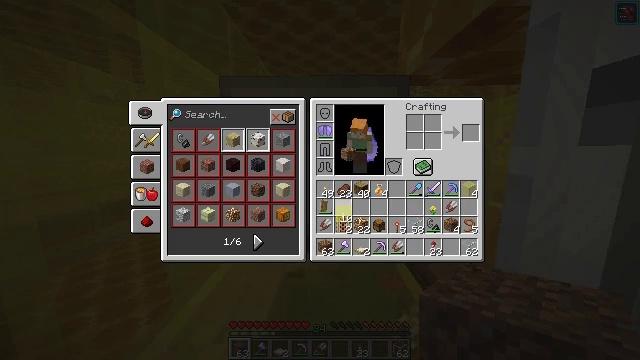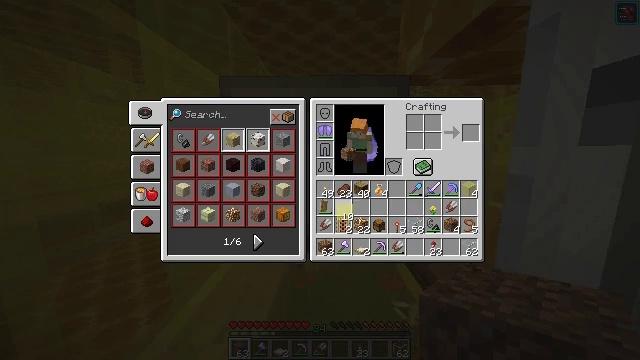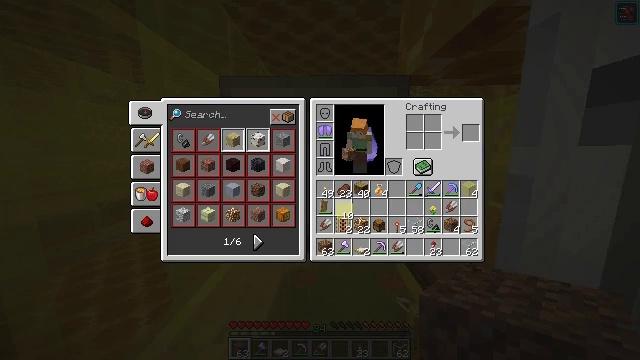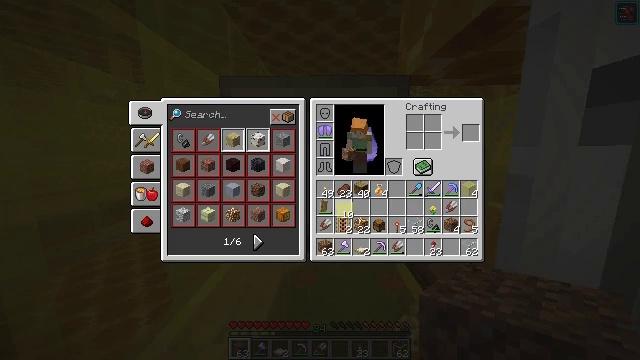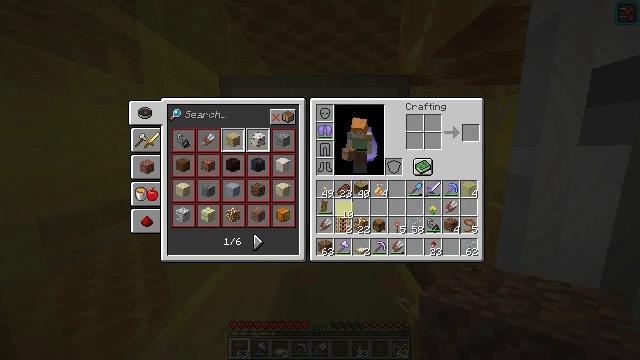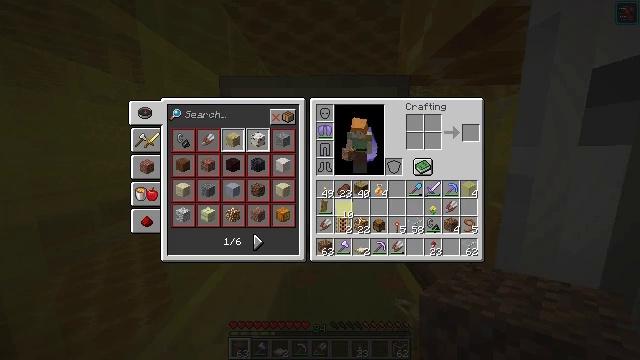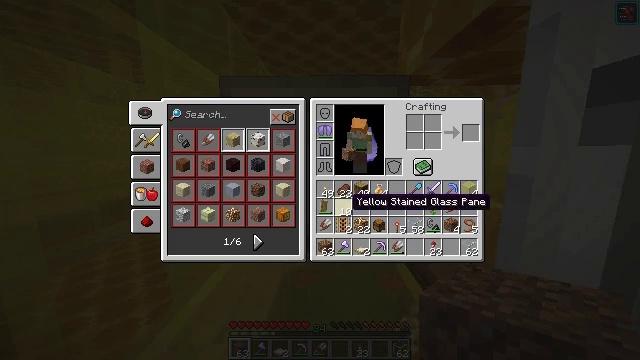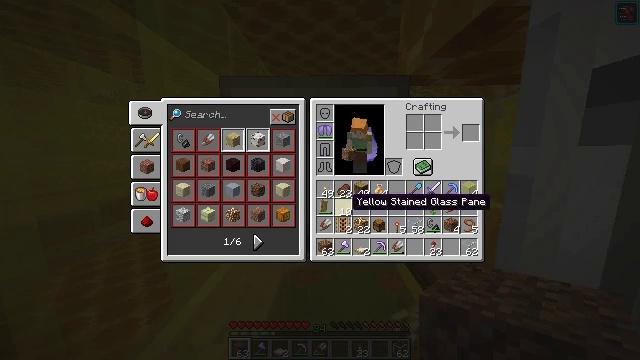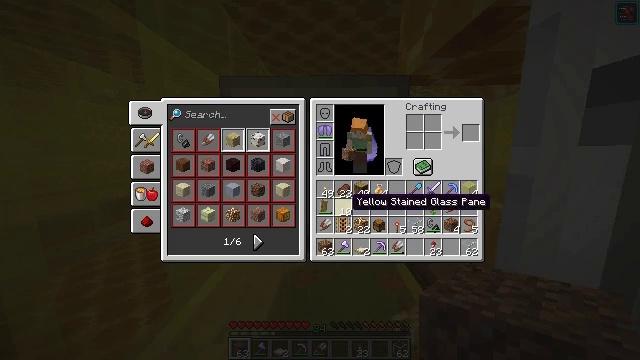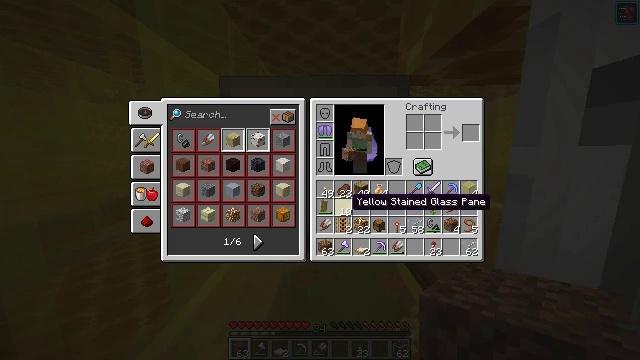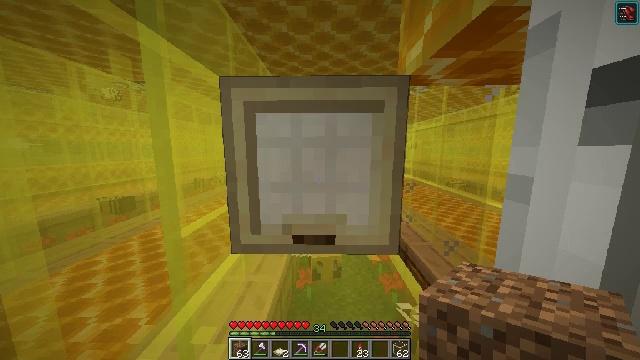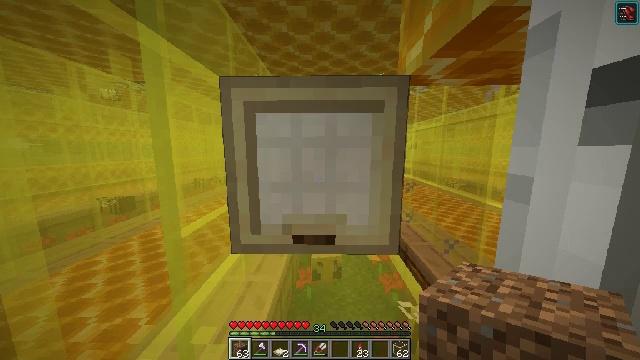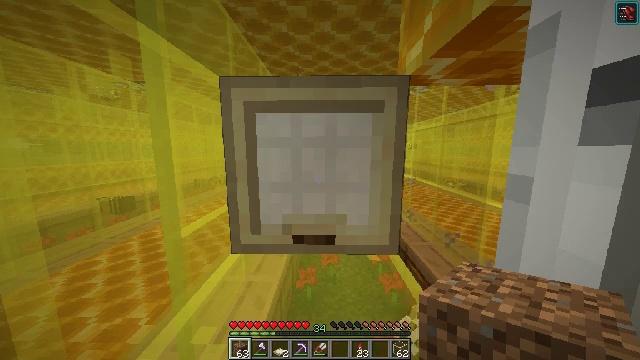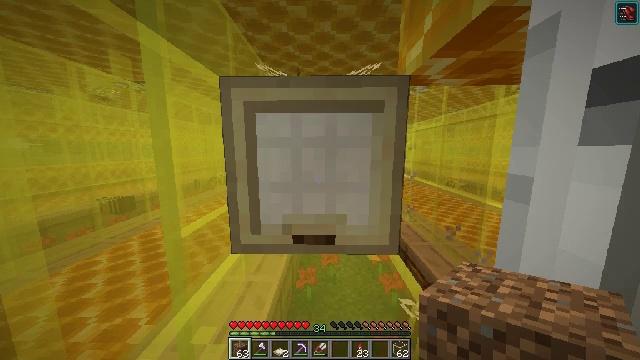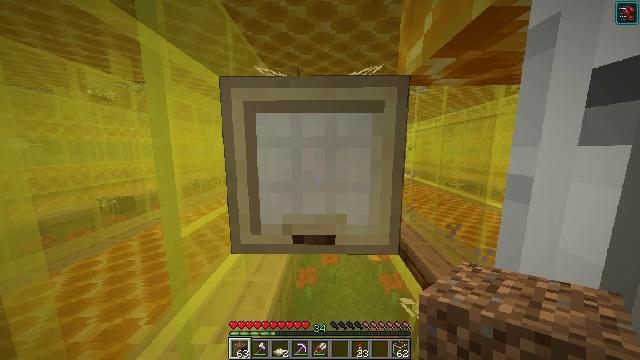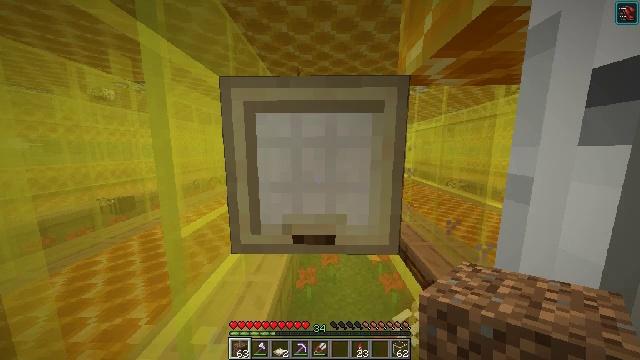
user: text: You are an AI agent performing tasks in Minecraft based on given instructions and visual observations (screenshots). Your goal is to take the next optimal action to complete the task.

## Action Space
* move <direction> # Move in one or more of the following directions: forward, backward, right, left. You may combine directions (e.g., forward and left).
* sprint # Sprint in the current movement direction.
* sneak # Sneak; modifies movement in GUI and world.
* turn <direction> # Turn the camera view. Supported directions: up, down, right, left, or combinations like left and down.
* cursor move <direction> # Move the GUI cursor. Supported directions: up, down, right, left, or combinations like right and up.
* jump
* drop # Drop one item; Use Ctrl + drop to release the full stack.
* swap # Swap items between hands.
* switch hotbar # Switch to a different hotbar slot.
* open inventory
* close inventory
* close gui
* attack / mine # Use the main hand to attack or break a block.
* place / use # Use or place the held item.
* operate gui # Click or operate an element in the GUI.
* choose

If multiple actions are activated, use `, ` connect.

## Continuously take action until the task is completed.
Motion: motion action
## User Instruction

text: Retrieve the birch trapdoor by mining it.
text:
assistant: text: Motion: no_op
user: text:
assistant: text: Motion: no_op
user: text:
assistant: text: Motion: no_op
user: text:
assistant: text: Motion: operate gui
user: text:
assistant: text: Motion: operate gui
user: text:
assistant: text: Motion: no_op
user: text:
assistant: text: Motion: no_op
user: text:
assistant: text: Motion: no_op
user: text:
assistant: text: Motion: no_op
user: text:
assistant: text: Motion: close inventory
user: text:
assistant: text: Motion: close inventory
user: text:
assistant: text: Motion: no_op
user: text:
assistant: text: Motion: no_op
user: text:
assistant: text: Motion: no_op
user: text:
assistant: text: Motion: no_op
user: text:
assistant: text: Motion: no_op
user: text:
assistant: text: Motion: no_op
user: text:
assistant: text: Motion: no_op
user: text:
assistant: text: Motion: no_op
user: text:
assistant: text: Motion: no_op
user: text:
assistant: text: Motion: no_op
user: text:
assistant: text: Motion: no_op
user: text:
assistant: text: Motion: attack / mine
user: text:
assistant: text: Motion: attack / mine
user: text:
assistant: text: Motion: attack / mine
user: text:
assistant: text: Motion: attack / mine
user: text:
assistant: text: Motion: attack / mine
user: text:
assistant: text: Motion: attack / mine
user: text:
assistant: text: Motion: attack / mine
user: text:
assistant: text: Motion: no_op